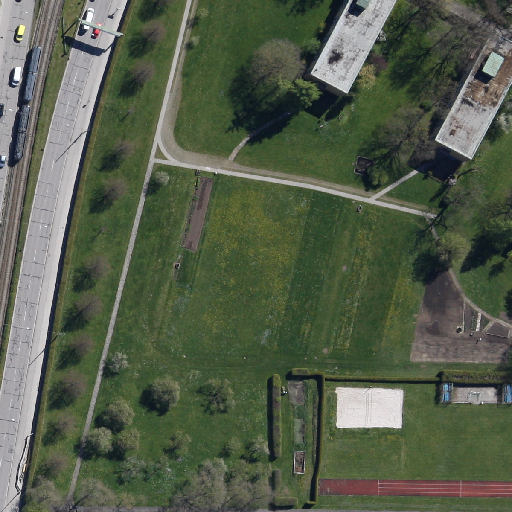
Referring expression: vehicle